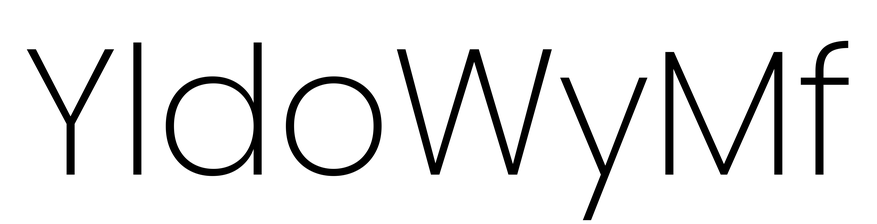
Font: Poppins-ExtraLight